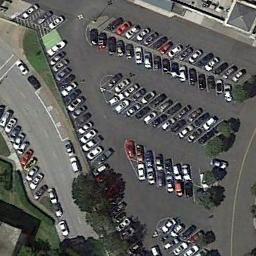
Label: parking_lot